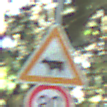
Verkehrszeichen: ViehtriebRechts
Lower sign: Geschwindigkeit80
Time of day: Midday
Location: Outdoor (Nature)
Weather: Clear
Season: NotSpecified
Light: Natural